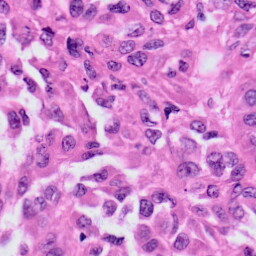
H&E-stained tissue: Skin